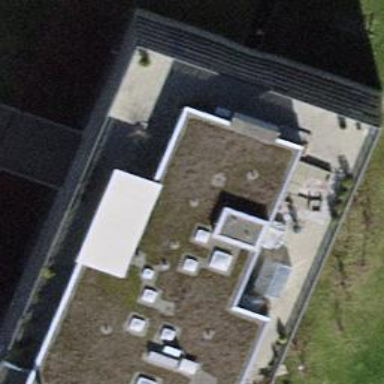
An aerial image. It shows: Building with apartments and flat roof.